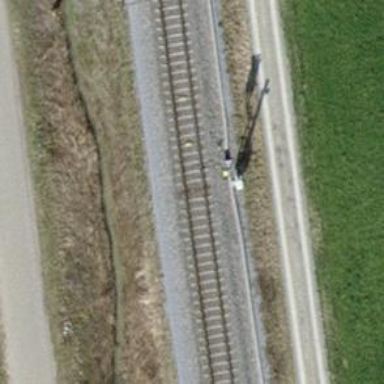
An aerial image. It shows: Railway signal.